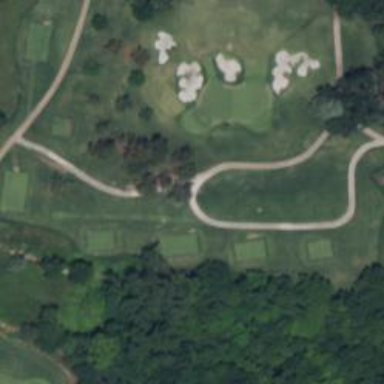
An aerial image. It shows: Service road used as golf cart path.